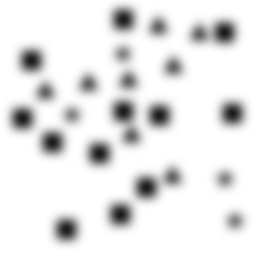
Squares: 12
Triangles: 8
Stars: 4
Total shapes: 24